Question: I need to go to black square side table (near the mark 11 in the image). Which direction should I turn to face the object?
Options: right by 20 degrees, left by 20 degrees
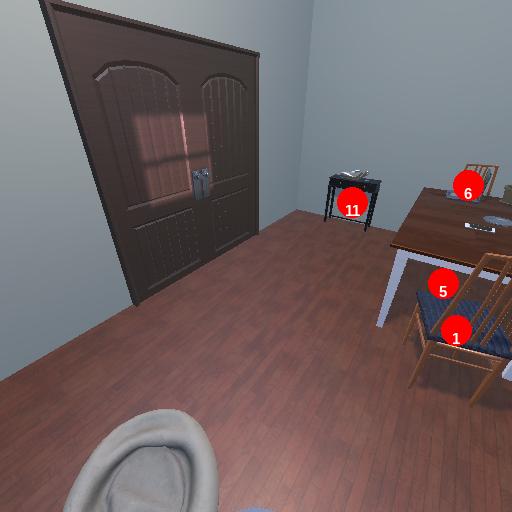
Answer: right by 20 degrees